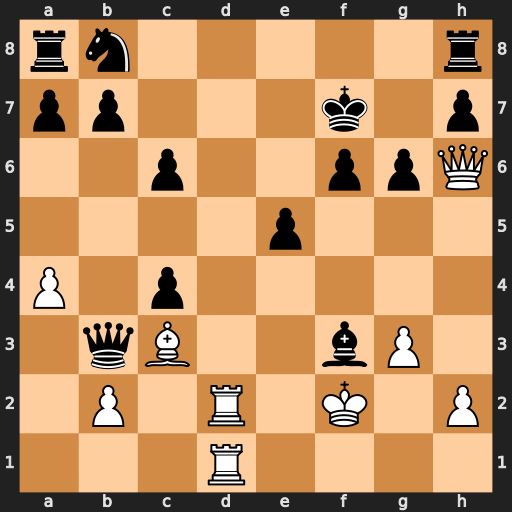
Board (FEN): rn5r/pp3k1p/2p2ppQ/4p3/P1p5/1qB2bP1/1P1R1K1P/3R4
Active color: w
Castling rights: -
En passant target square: -
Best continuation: Kxf3 Qxd1+ Rxd1